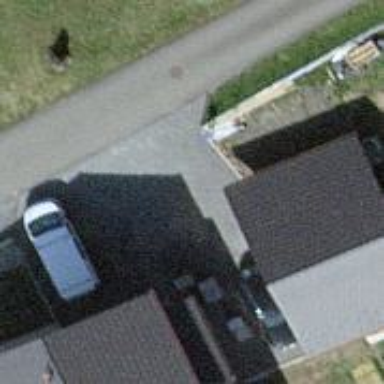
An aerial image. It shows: Building with gabled roof made of tiles. The roof is oriented across the structure.